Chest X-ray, PA view. Patient: 73 years old, sex M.
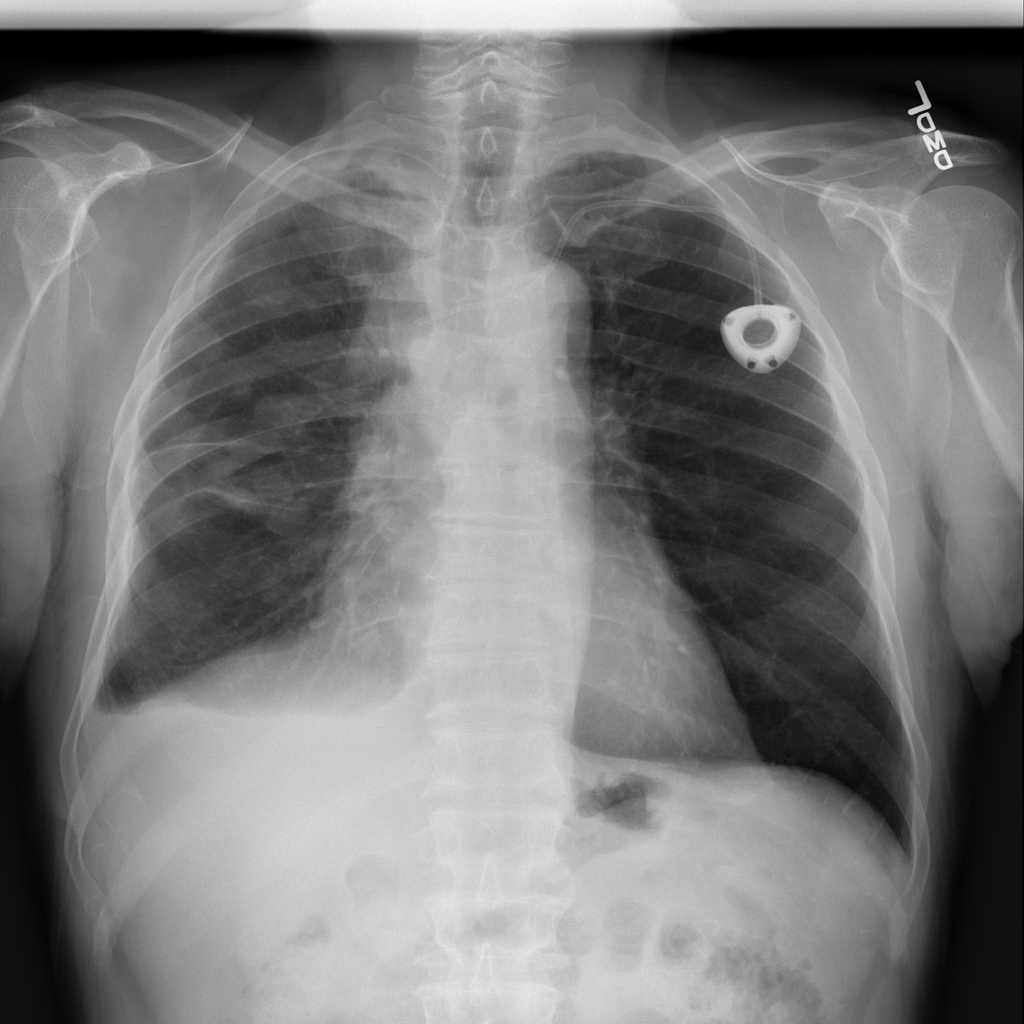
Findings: Effusion, Mass, Pleural_Thickening